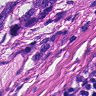
Metastatic tissue present: yes